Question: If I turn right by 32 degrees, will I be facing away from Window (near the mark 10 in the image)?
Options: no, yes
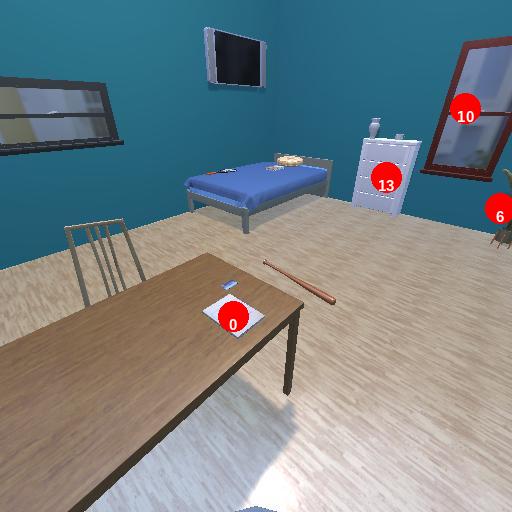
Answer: no